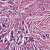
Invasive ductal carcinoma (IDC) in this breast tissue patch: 1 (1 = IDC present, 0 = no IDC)